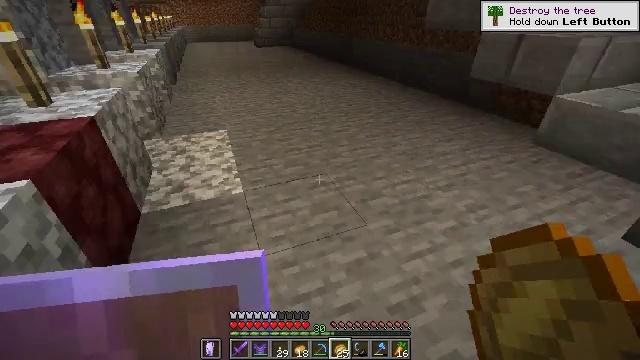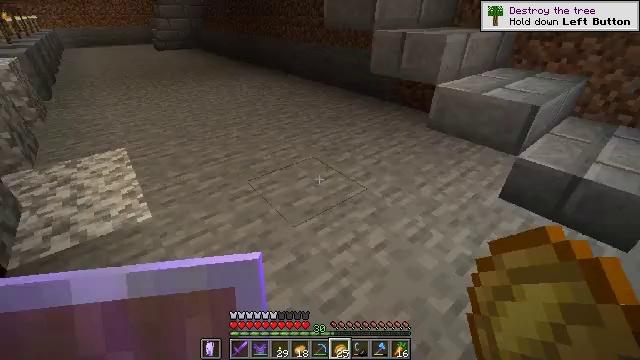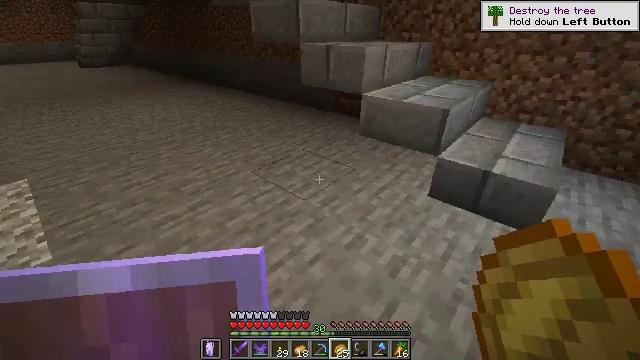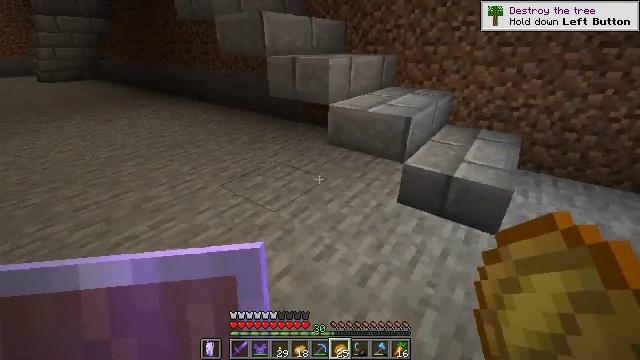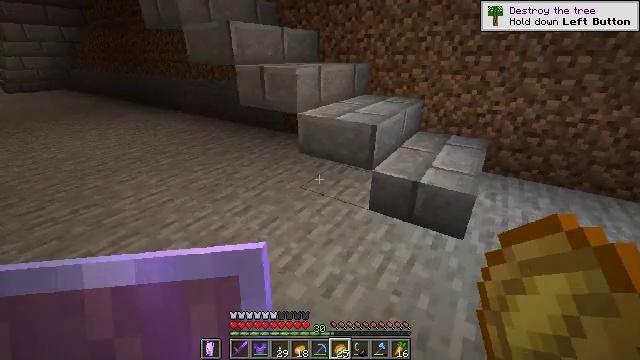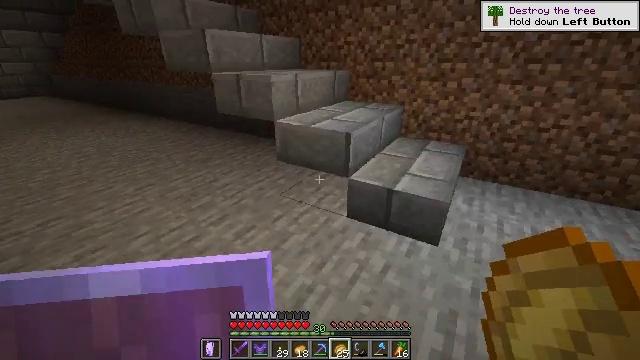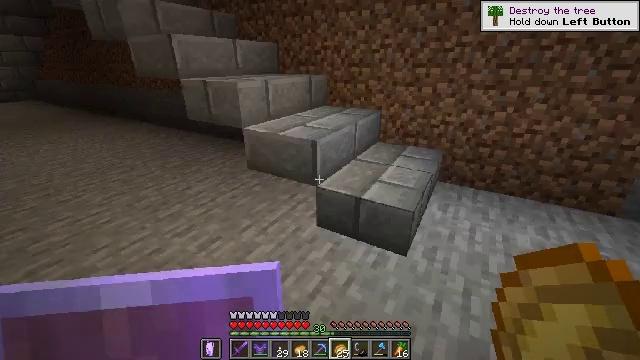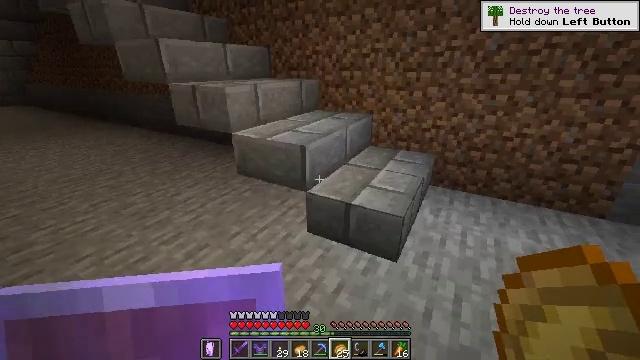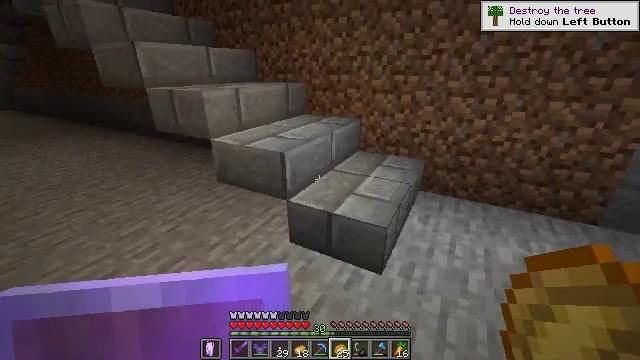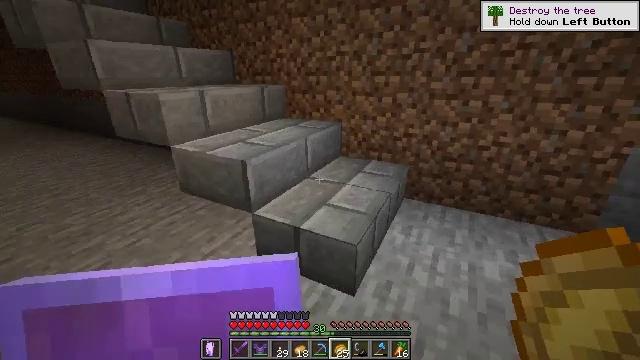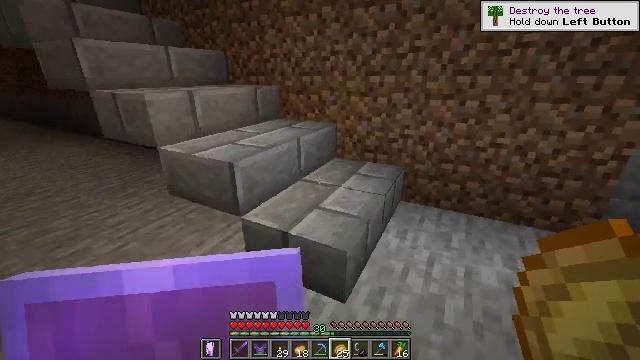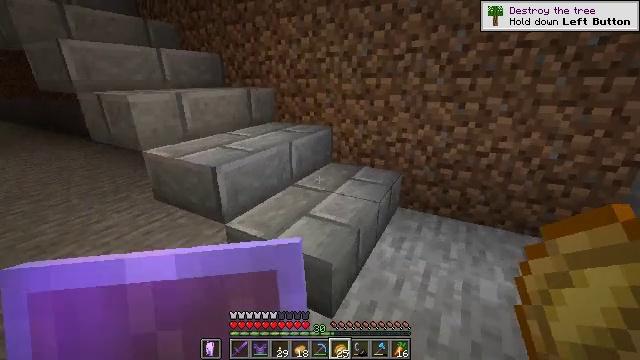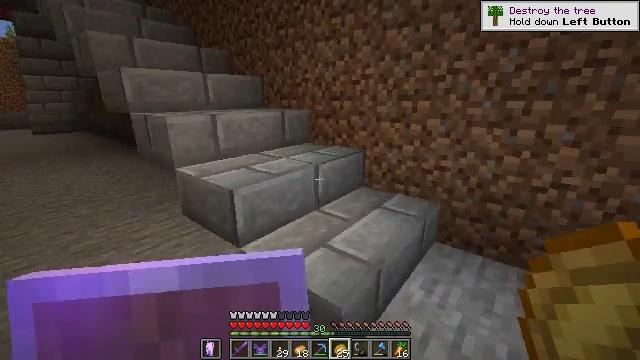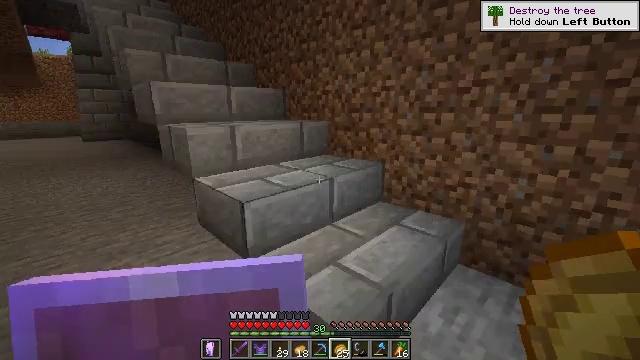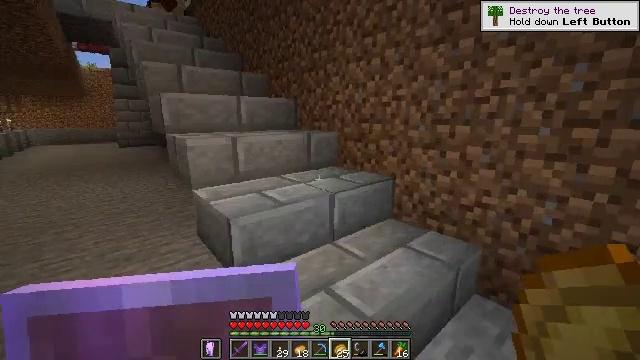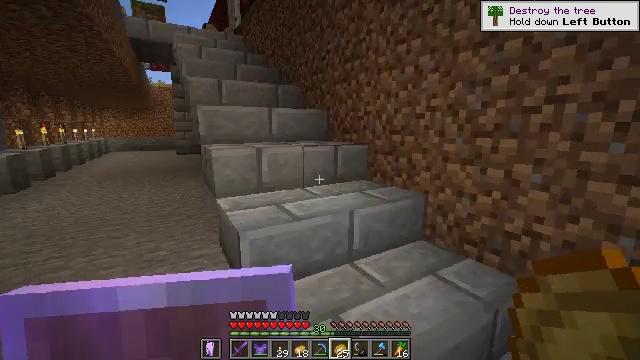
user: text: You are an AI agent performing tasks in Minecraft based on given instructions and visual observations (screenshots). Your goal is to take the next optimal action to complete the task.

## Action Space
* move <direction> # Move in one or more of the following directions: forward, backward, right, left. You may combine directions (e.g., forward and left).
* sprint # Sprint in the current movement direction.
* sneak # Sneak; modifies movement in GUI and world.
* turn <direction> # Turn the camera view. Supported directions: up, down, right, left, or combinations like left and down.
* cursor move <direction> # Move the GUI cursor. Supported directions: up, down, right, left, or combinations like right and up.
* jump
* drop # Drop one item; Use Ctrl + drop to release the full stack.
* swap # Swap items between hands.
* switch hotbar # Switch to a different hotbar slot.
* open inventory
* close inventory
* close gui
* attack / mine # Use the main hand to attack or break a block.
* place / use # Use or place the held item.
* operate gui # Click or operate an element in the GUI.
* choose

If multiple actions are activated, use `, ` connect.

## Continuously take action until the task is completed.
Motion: motion action
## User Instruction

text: Craft the emerald block at the crafting table.
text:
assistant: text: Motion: move right, turn right
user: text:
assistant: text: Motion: move right, turn right and up
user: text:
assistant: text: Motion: move right, turn right and up
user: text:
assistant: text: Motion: move right, turn right and up
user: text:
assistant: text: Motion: move right, turn right and up
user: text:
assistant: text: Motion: move forward and move right
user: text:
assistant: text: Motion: move forward and move right
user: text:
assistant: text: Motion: move forward and move right
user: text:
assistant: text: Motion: move forward and move right
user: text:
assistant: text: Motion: move forward and move right
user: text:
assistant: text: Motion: move forward and move right, turn left
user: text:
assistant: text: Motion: move forward and move right, turn left and up
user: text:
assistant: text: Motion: move forward and move right, turn left and up
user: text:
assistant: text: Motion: move forward and move right, turn left and up
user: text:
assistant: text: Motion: move forward and move right, turn left and up
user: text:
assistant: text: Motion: move forward and move right, turn left and up
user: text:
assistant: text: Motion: move forward, turn left and up
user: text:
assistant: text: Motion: move forward, turn left
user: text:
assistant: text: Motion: move forward
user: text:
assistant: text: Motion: move forward
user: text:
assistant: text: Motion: move forward
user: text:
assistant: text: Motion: move forward
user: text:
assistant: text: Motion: move forward
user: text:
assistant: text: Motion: move forward
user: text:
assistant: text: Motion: move forward
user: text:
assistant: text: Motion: move forward
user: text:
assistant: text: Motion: move forward
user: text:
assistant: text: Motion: move forward
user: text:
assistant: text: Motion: move forward
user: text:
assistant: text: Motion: move forward